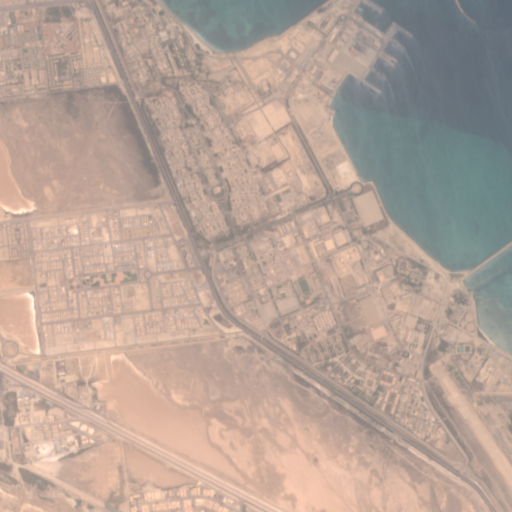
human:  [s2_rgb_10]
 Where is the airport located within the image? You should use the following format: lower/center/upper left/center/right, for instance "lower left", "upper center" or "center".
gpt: The airport is located in the lower right of the image.
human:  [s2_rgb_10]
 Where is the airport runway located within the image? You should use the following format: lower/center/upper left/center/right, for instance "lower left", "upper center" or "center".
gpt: The airport runway is located in the lower right of the image.
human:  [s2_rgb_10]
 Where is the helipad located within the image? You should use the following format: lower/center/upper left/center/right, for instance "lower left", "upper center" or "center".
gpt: The helipad is located in the center of the image.
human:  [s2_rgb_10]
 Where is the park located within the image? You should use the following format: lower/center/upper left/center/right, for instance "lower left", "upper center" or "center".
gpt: The park is located in the center of the image.
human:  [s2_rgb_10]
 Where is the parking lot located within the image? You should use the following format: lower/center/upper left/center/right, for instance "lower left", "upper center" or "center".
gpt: The parking lot is located in the center of the image.
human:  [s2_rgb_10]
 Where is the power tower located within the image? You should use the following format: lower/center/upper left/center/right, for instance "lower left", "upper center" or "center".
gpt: The power tower is located in the lower left of the image.
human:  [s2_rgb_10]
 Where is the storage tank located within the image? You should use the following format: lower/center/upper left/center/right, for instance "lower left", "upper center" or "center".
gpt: The storage tank is located in the center right of the image.
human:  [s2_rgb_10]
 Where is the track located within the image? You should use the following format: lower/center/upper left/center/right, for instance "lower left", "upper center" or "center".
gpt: The track is located in the center of the image.
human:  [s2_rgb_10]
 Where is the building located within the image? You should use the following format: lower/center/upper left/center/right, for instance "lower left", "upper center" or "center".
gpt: There is no building in the image.